Platform: macOS
Application: Chrome
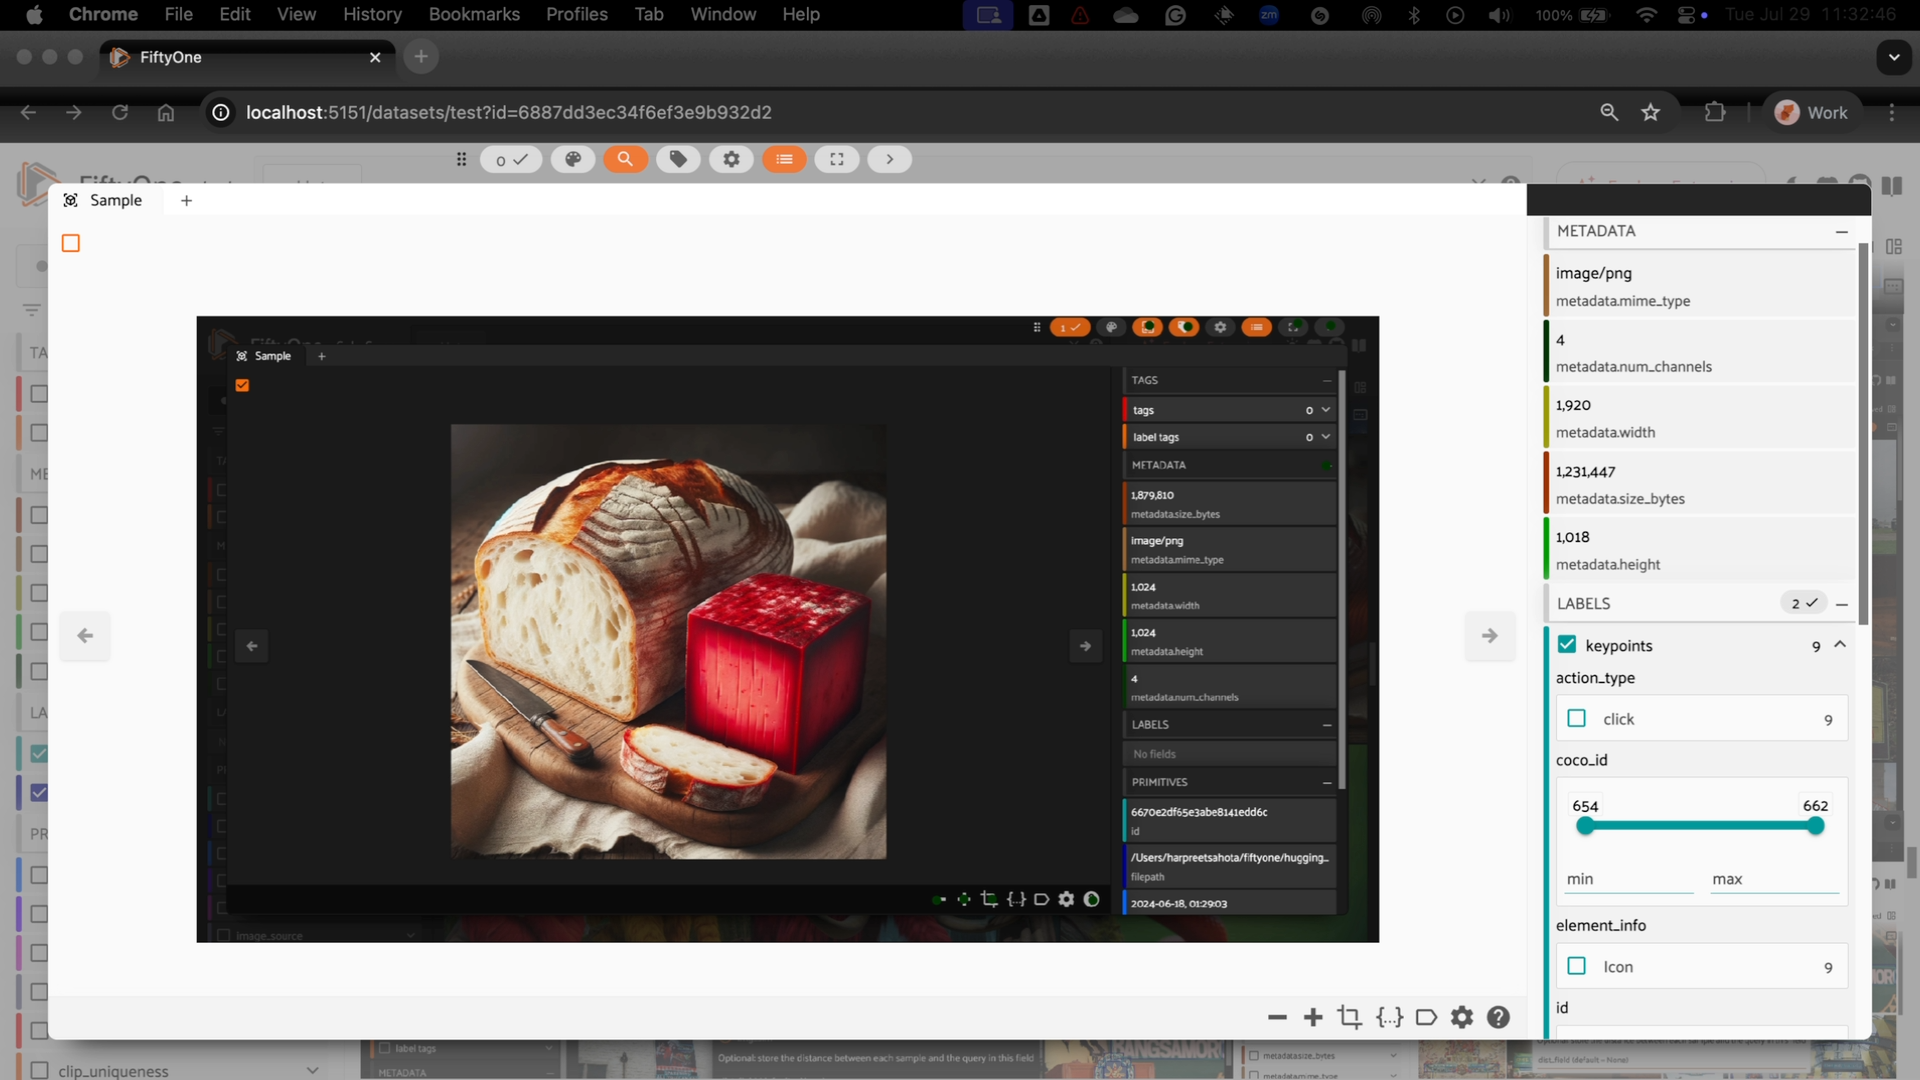
task_description: Select this sample
action_type: click
element_info: Checkbox

task_description: Navigate to the previous sample
action_type: click
element_info: Icon

task_description: Navigate to the next sample
action_type: click
element_info: Icon

task_description: Clear the shown labels from the sample in the modal
action_type: click
element_info: Icon

task_description: Clear all keypoints labels from the sample modal
action_type: click
element_info: Checkbox

task_description: How many keypoints are on this sample?
action_type: hover
element_info: Text

task_description: Minimize the metadata group in the sidebar of this modal
action_type: click
element_info: Icon

task_description: Minimize the labels group in the sample modal sidebar
action_type: click
element_info: Icon

task_description: Manage the selected sample
action_type: click
element_info: Icon

task_description: Open display options menu for this sample
action_type: click
element_info: Icon

task_description: Open the sort by text similarity menu
action_type: click
element_info: Icon

task_description: Tag samples or labels
action_type: click
element_info: Icon

task_description: Open display options menu for this sample
action_type: click
element_info: Icon

task_description: Hide the sidebar from the modal
action_type: click
element_info: Icon

task_description: Enter full screen mode
action_type: click
element_info: Icon

task_description: Move the actions bar to the right
action_type: hover
element_info: Menu Item

task_description: What is the mime type of this sample?
action_type: hover
element_info: Text

task_description: How many channels does this sample have?
action_type: hover
element_info: Text

task_description: What is the width of this sample?
action_type: hover
element_info: Text

task_description: Find the value of metadata.size_bytes in the sidebar of this sample modal
action_type: hover
element_info: Text

task_description: Find the height of this sample in the sidebar of the modal
action_type: hover
element_info: Text
task_description: Zoom out the sample in the modal
action_type: click
element_info: Icon

task_description: Zoom in on the sample in the modal
action_type: click
element_info: Icon

task_description: Reset zoom to default in the sample modal
action_type: click
element_info: Icon

task_description: Toggle JSON view
action_type: click
element_info: Icon

task_description: Toggle visibility of all overlays in the sample modal
action_type: click
element_info: Icon

task_description: Open preferences menu for this sample
action_type: click
element_info: Icon

task_description: Open keyboard shortcuts menu
action_type: click
element_info: Icon

task_description: Locate the controls menu in the modal
action_type: hover
element_info: Menu Item

task_description: Locate the sample panel in this modal
action_type: hover
element_info: Menu Item

task_description: Find the metadata group in the sidebar of this sample modal
action_type: hover
element_info: Menu Item

task_description: Find the labels group in the sidebar of this sample modal
action_type: hover
element_info: Menu Item

task_description: Locate the sidebar in the modal
action_type: hover
element_info: Menu Item

task_description: Locate the actions row in this sample modal
action_type: hover
element_info: Menu Item